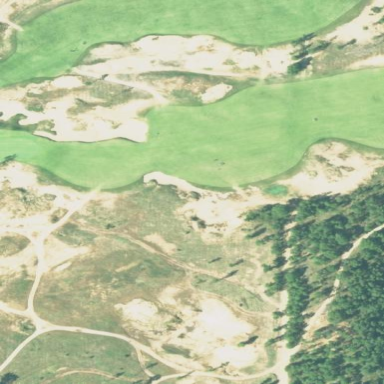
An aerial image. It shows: Sand bunker on golf course.